Question: This has become quite a frustrating question, but I've asked in the Coursera discussions and they won't help. Below is the question:

I've gotten it wrong 6 times now. How do I normalize the feature? Hints are all I'm asking for.
I'm assuming x_2^(2) is the value 5184, unless I am adding the x_0 column of 1's, which they don't mention but he certainly mentions in the lectures when talking about creating the design matrix X. In which case x_2^(2) would be the value 72. Assuming one or the other is right (I'm playing a guessing game), what should I use to normalize it? He talks about 3 different ways to normalize in the lectures: one using the maximum value, another with the range/difference between max and mins, and another the standard deviation -- they want an answer correct to the . Which one am I to use? This is so confusing.
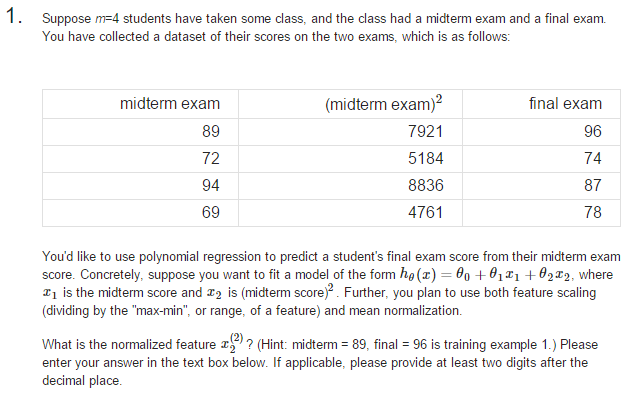
Answer: >
So for any individual feature f:
'''
f_norm = (f - f_mean) / (f_max - f_min)
'''
e.g. for x2,(midterm exam)^2 = {7921, 5184, 8836, 4761}
'''
> x2 <- c(7921, 5184, 8836, 4761)
> mean(x2)
6676
> max(x2) - min(x2)
4075
> (x2 - mean(x2)) / (max(x2) - min(x2))
0.306 -0.366 0.530 -0.470
'''
Hence
(using R language, which is great at vectorizing expressions like this)
I agree it's confusing they used the notation to mean or
---
EDIT: in practice everyone calls the builtin <URL> function, which does the same thing.